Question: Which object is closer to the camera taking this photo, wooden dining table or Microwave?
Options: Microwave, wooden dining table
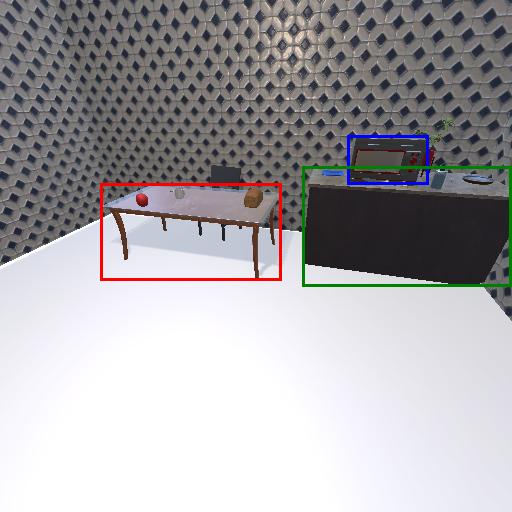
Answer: Microwave